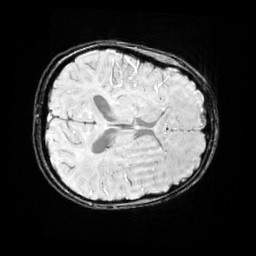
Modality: SWI
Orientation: axial
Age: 10
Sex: female
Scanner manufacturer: siemens
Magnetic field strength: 3 T
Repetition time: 0.027 s
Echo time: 0.02 s